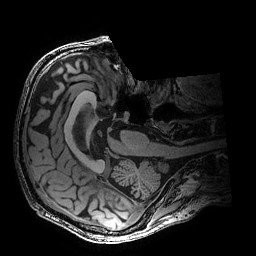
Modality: T1w
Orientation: axial
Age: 63
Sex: male
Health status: healthy
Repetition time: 2.53 s
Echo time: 0.0034 s